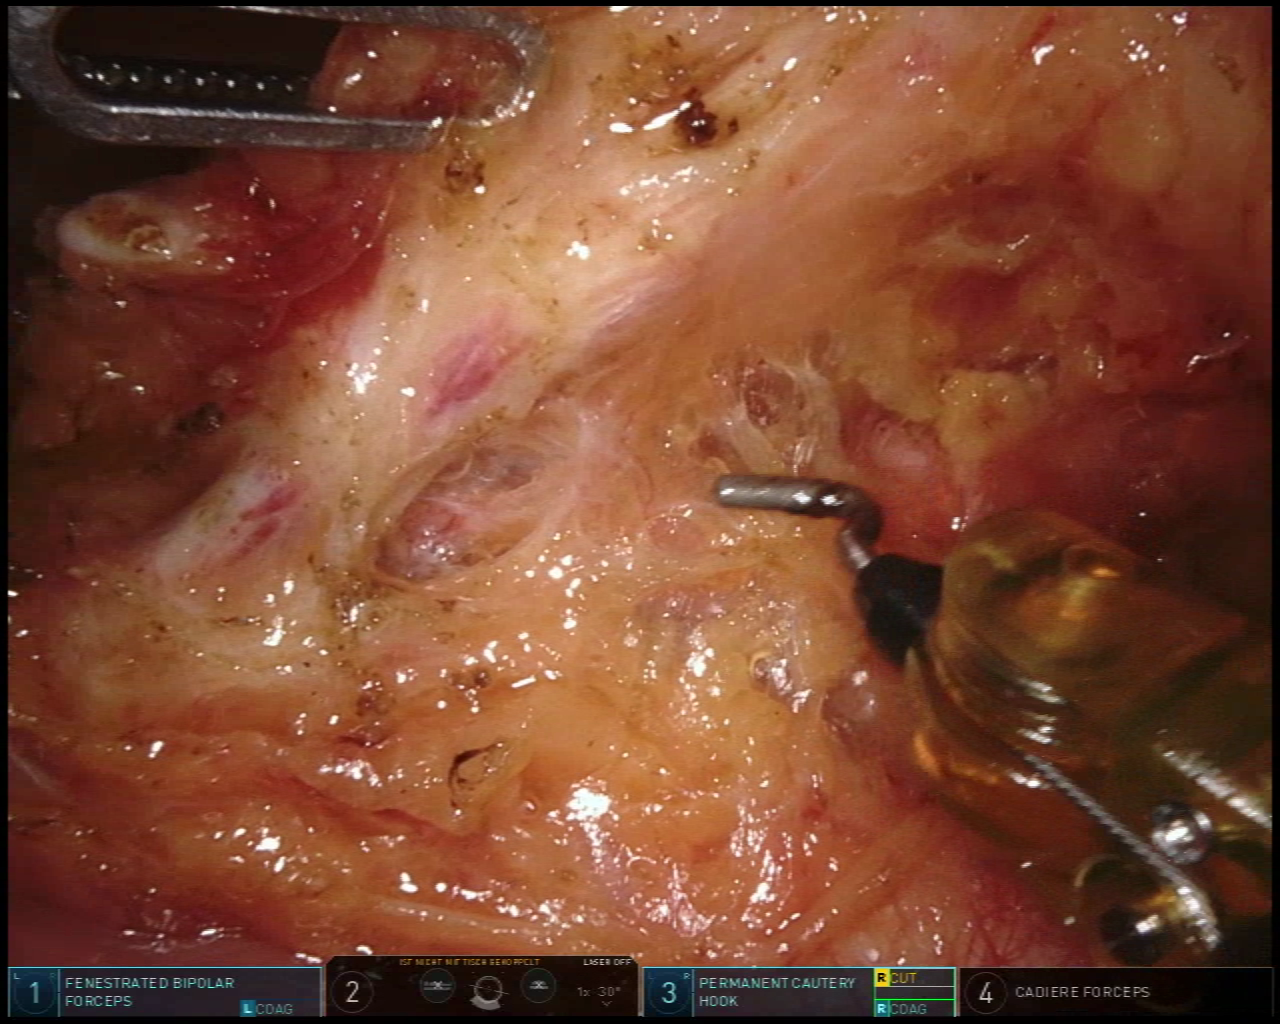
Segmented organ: inferior_mesenteric_artery
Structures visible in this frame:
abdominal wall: no
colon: no
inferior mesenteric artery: yes
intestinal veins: no
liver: no
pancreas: no
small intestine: yes
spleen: no
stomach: no
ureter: no
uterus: no
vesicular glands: no